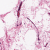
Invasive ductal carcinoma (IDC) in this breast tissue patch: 0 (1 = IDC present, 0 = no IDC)